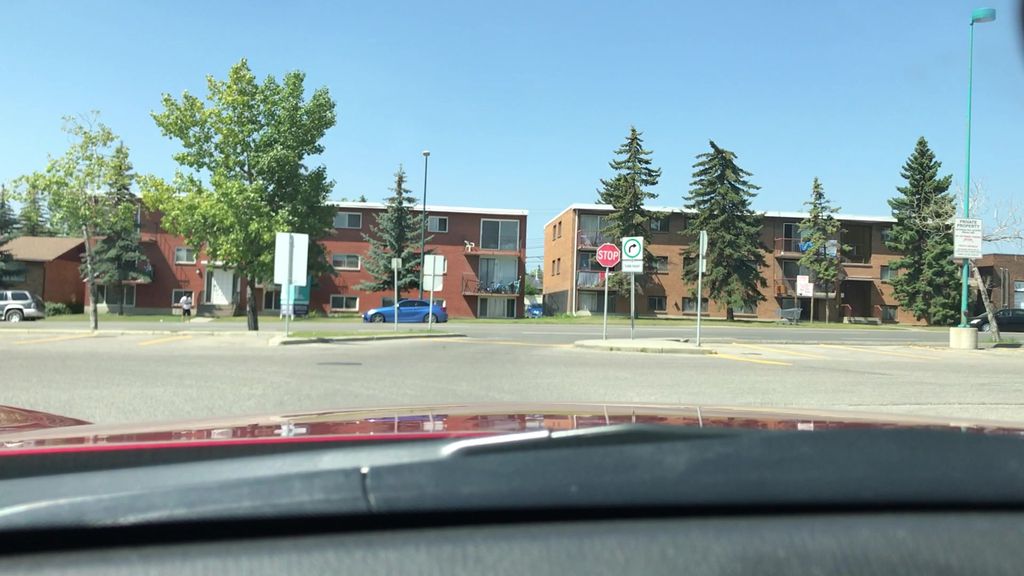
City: calgary